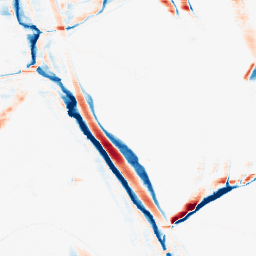
Category: morphological
Decomposition family: morphological_rect
Decomposition parameters: operation: average
width: 20
height: 3
Upsampling method: lanczos
Upsampling parameters: scale: 2
Upsampling scale: 2